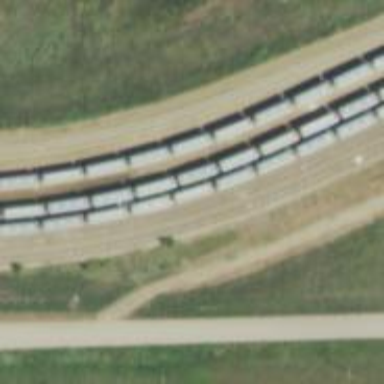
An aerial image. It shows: Railway siding for service.